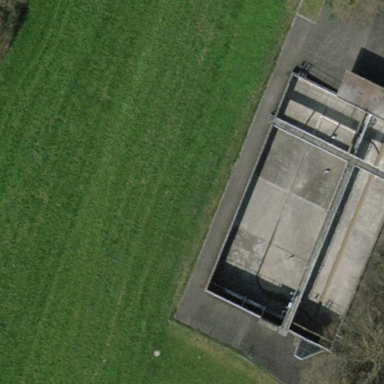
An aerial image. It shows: Body of wastewater.